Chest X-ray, PA view. Patient: 77 years old, sex M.
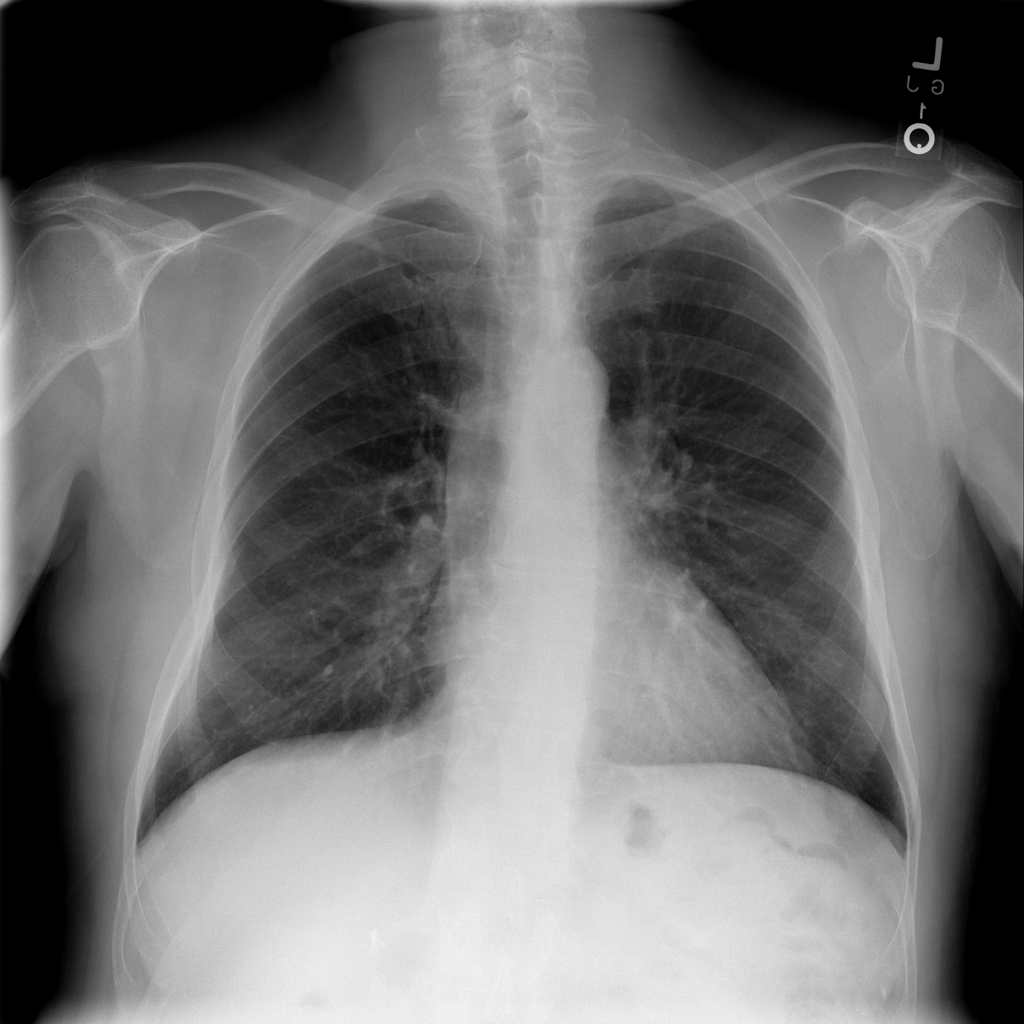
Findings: Fibrosis